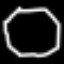
Label: octagon